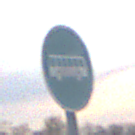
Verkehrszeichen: Busssonderstreifen
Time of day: SunriseSunset
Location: Outdoor (Nature)
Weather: PartlyCloudy
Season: NotSpecified
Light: Natural